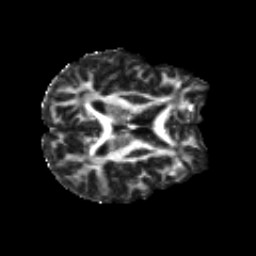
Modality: FA
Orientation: axial
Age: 29
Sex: female
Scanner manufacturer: siemens
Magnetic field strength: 3 T
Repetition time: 8.8 s
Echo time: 0.085 s